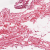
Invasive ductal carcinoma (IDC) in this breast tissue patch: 0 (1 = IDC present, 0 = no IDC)